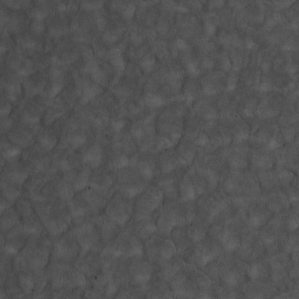
Label: non_frost